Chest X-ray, PA view. Patient: 13 years old, sex F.
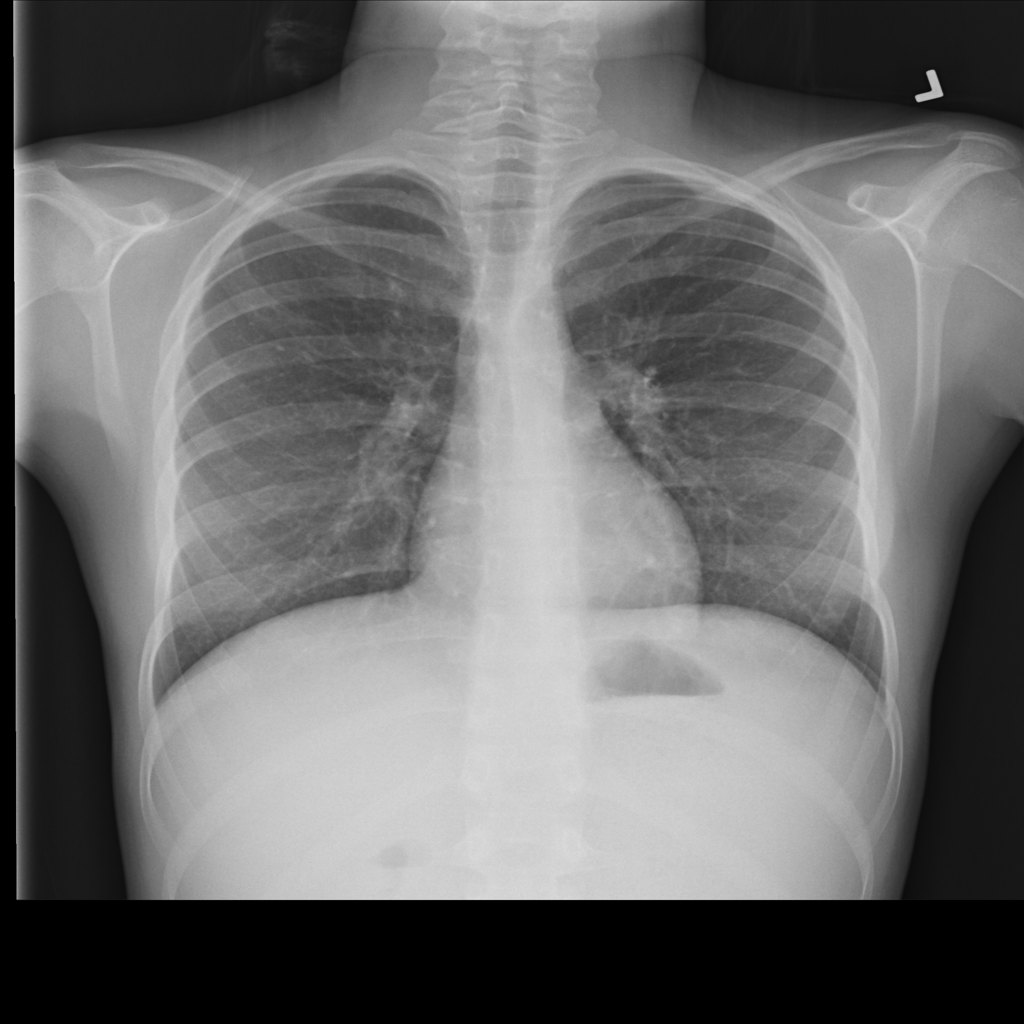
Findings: No Finding